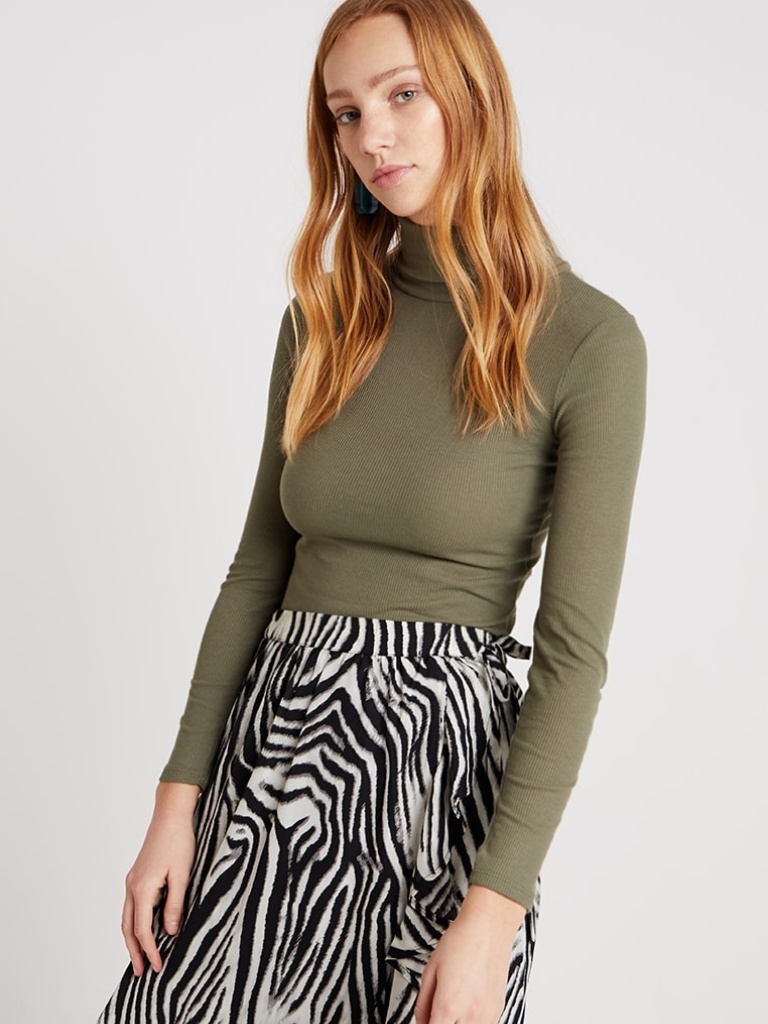
knit tight a long-sleeved with the sleeves down hip length Fully Tucked in turtleneck turtleneck